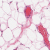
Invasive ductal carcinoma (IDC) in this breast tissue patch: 0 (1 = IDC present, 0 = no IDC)